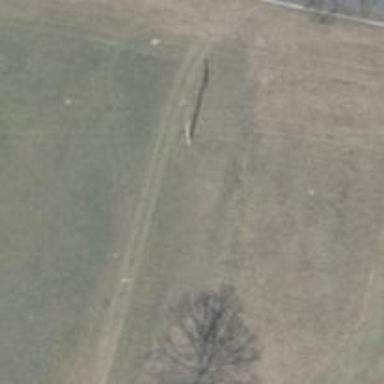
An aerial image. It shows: Power pole.